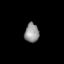
Tissue: lung
Cell type: Epithelial cells
Senescence score: 0.2246
Nuclear area (px): 269
Mean DAPI intensity: 146.178